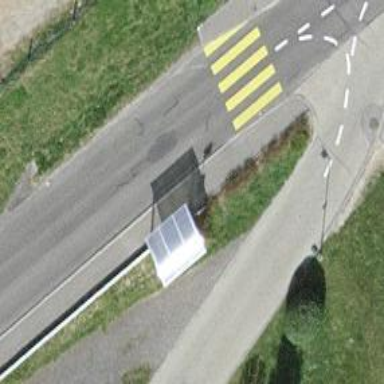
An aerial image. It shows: Bus stop with platform for public transport.